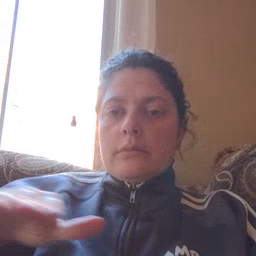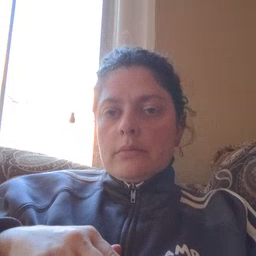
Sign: clean